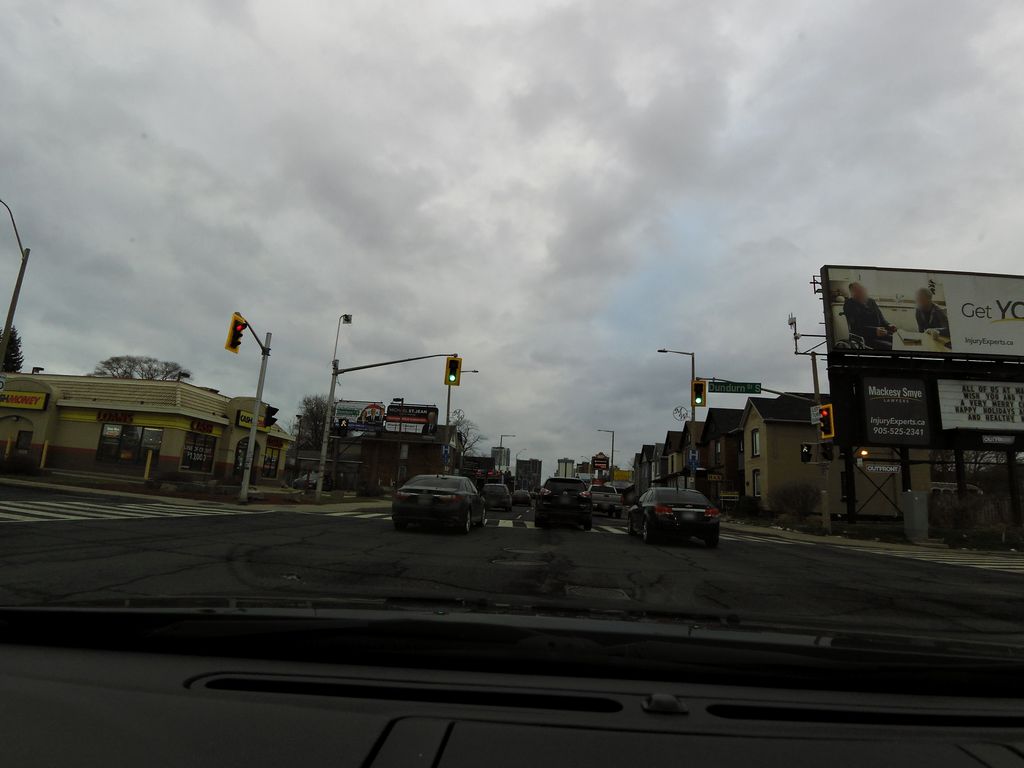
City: hamilton